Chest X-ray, PA view. Patient: 41 years old, sex M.
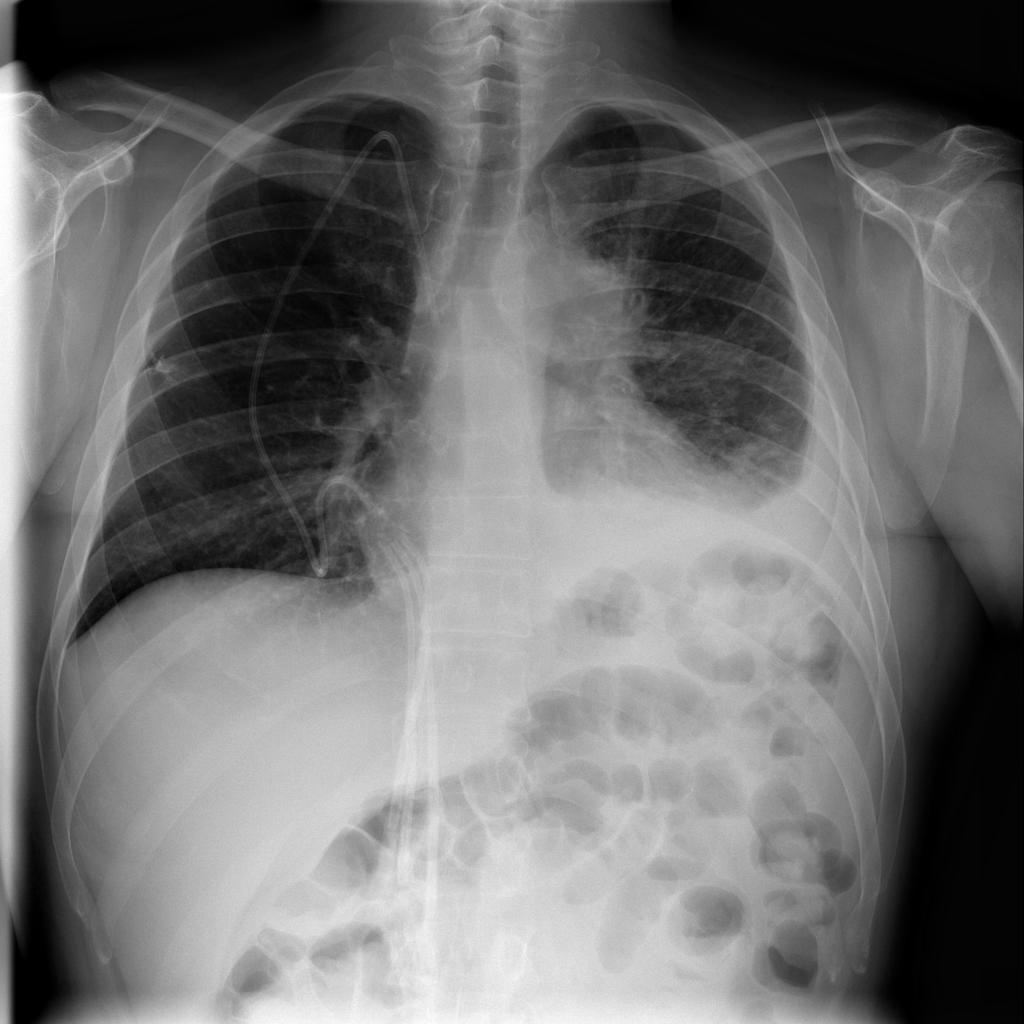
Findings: Atelectasis, Effusion, Infiltration